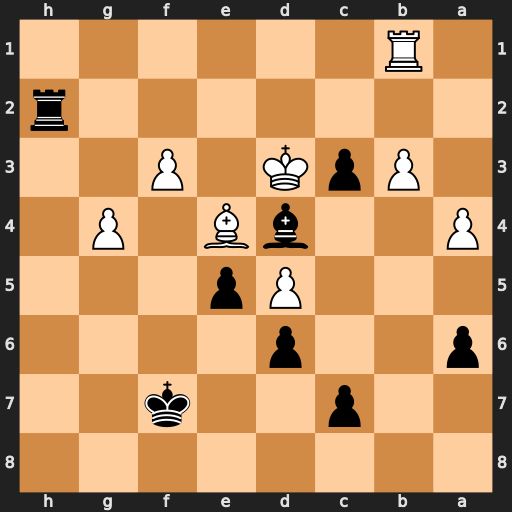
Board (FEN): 8/2p2k2/p2p4/3Pp3/P2bB1P1/1PpK1P2/7r/1R6
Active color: b
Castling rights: -
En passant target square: -
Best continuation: Rd2+ Kc4 c2 Bxc2 Rxc2+